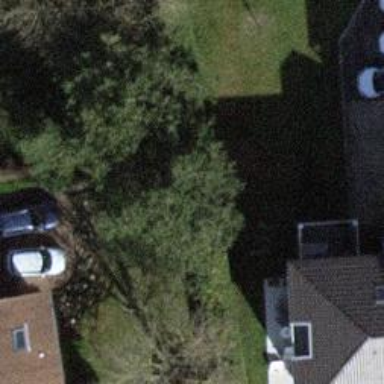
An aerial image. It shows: Evergreen needle-leaved tree.